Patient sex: F
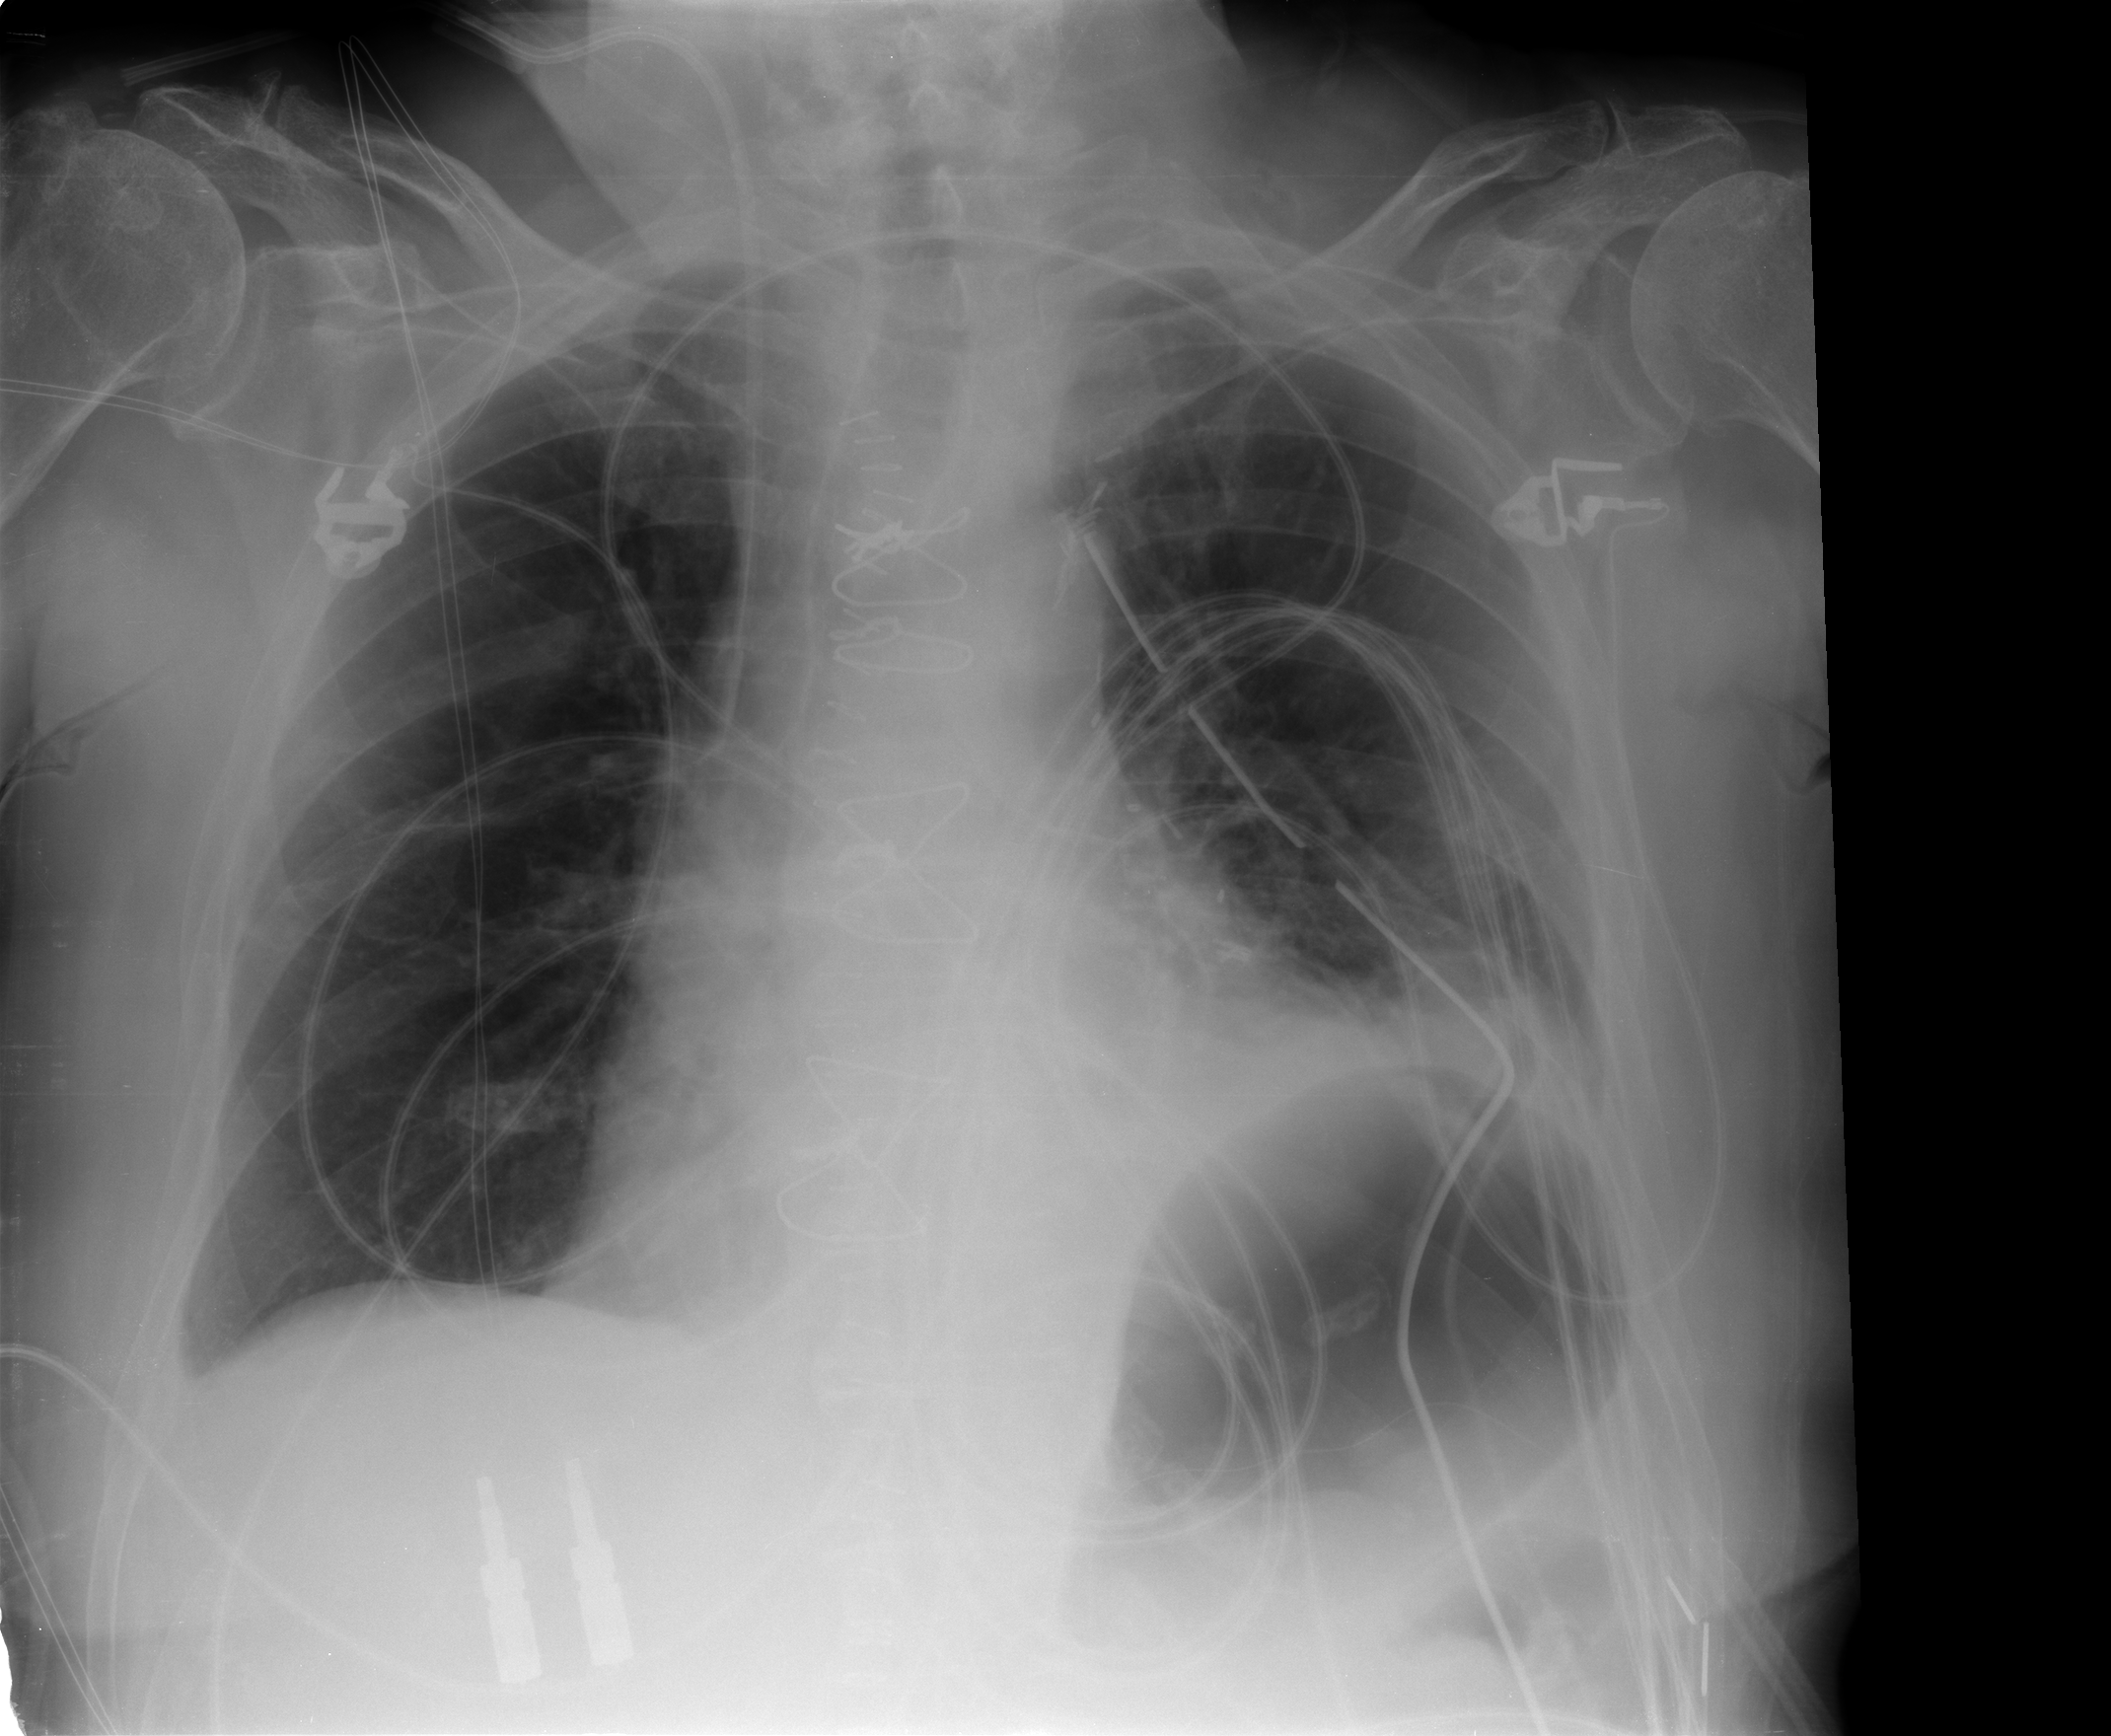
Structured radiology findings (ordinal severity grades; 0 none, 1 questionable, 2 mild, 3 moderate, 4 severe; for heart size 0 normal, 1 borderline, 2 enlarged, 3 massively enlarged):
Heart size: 2
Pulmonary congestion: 0
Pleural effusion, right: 0
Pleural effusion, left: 1
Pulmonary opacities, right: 0
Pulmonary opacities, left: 0
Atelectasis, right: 0
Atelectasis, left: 2